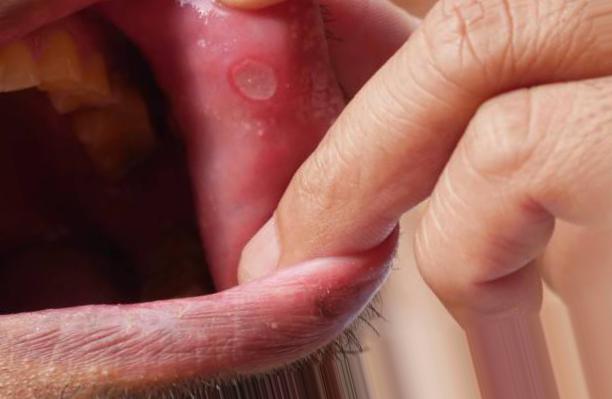
Condition: Mouth Ulcer